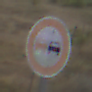
Verkehrszeichen: Ueberholverbot
Umgebung: Outdoor, Nature
Tageszeit: Midday
Wetter: PartlyCloudy
Licht: Natural
Jahreszeit: NotSpecified
Kontrast: LowContrast